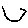
Label: flower